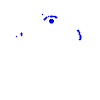
Particle: electron